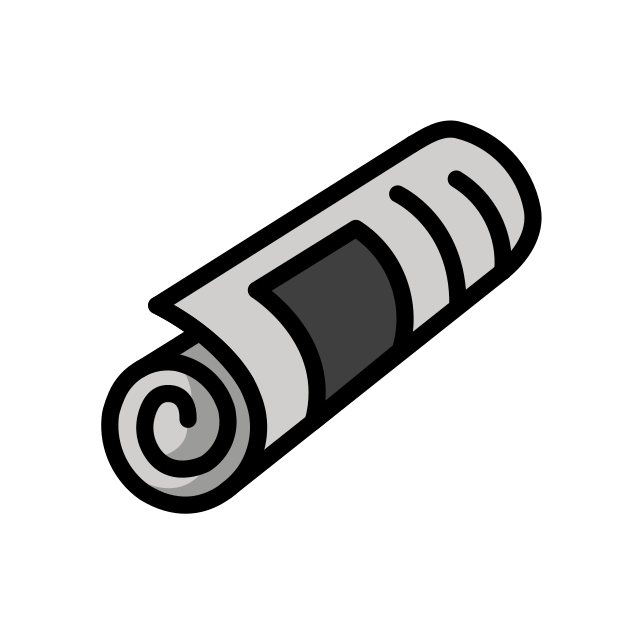
Emoji: 🗞
Name: rolled-up newspaper
Unicode: 0x1f5de